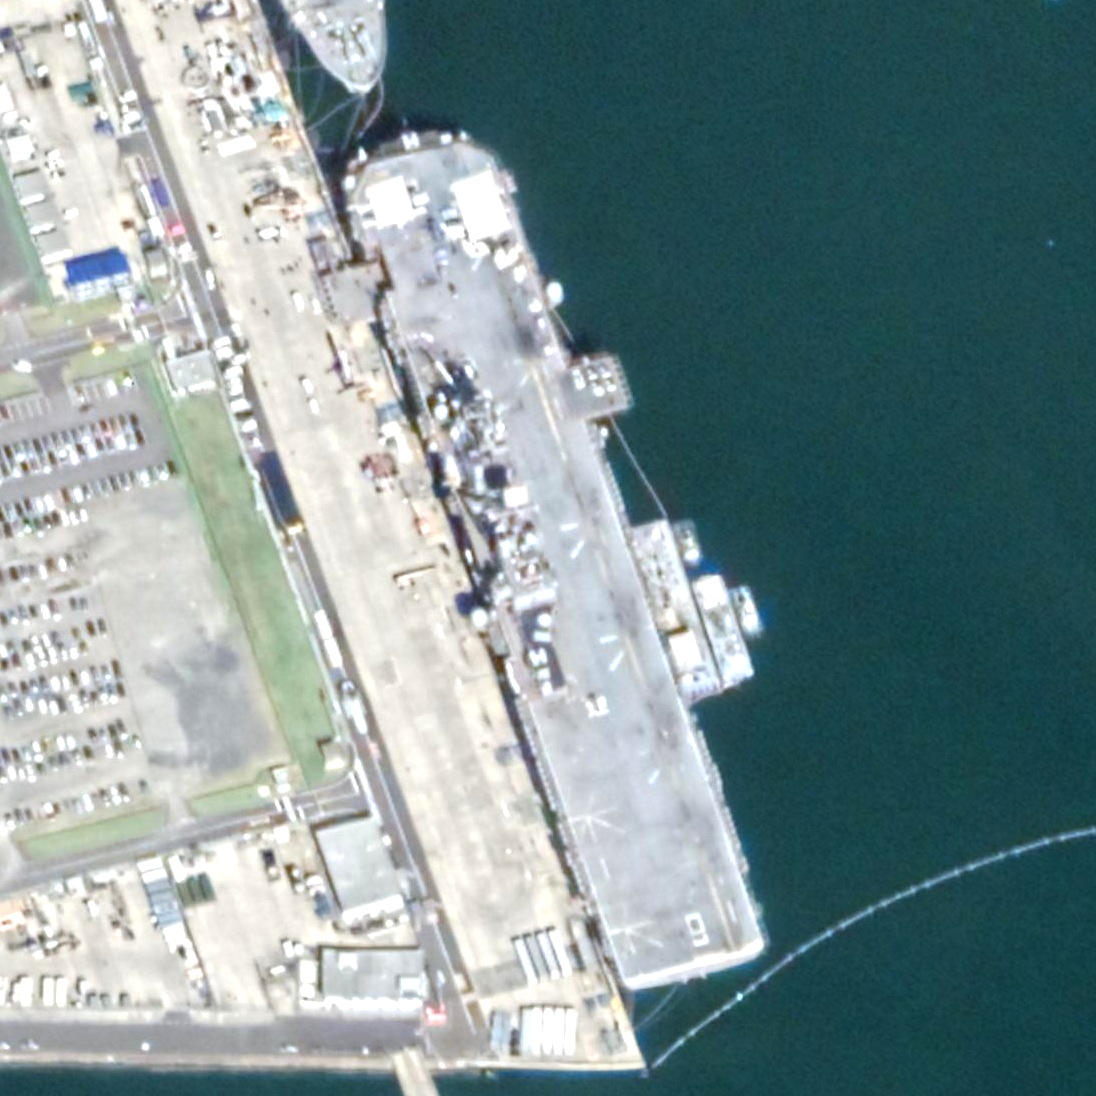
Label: assault